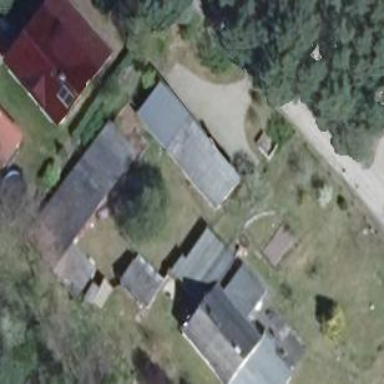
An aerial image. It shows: Shed.